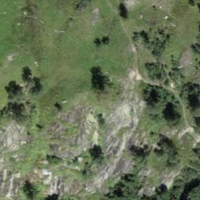
EUNIS habitat code: 26
Species observed at this site:
Melanargia galathea